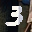
Label: 3